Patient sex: M
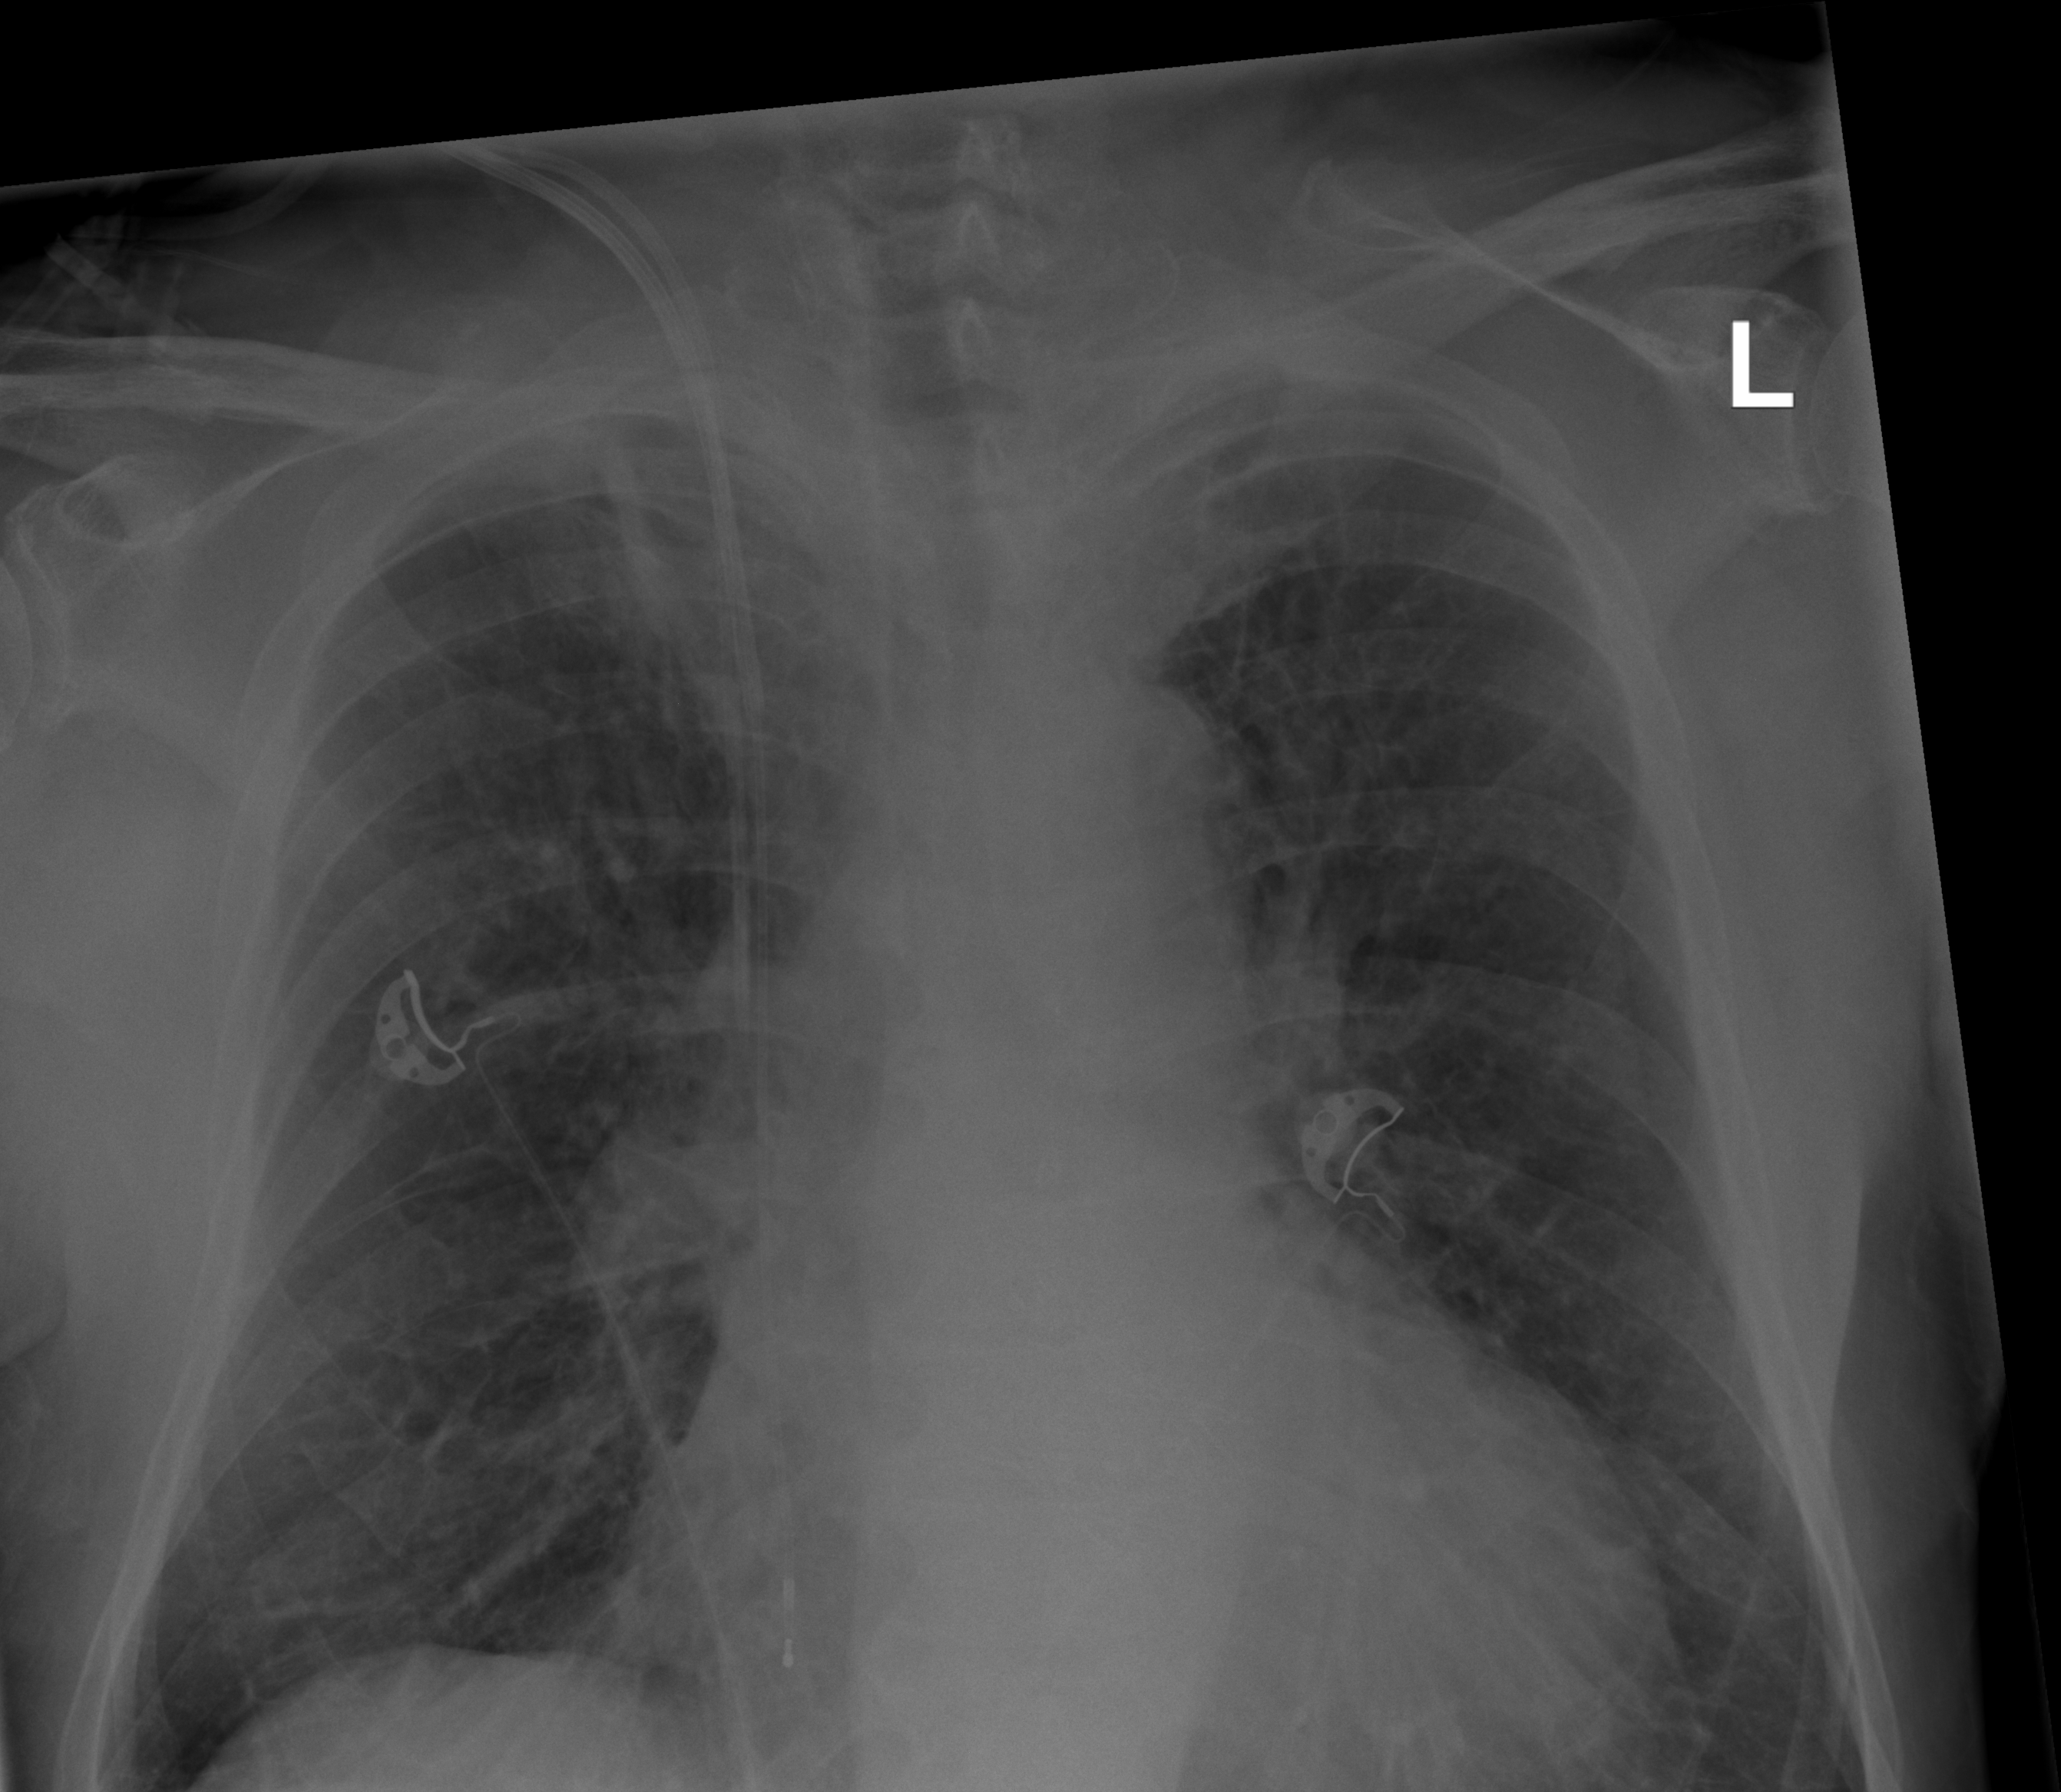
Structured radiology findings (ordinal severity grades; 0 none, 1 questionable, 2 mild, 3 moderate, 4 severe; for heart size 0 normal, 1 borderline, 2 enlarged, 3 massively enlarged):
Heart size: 1
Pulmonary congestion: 1
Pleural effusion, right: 0
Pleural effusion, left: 0
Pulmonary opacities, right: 0
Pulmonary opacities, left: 0
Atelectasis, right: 2
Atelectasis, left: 2